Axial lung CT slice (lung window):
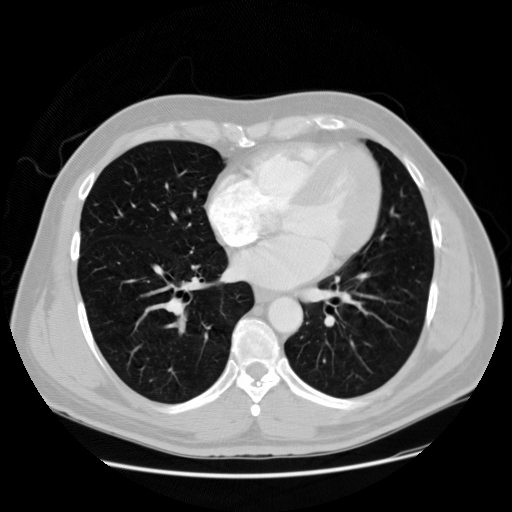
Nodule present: no